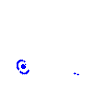
Particle: pion